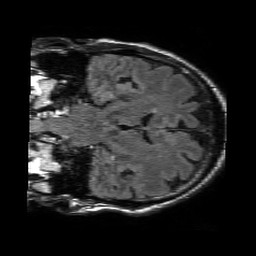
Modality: FLAIR
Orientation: coronal
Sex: male
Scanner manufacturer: philips
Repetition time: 11 s
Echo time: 0.125 s